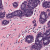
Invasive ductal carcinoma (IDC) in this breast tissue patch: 0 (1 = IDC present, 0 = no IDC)